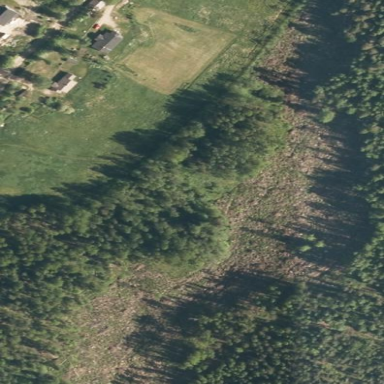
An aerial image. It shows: Scrub vegetation in area designated for logging.